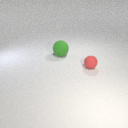
small red rubber sphere in front of large green rubber sphere